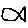
Label: fish